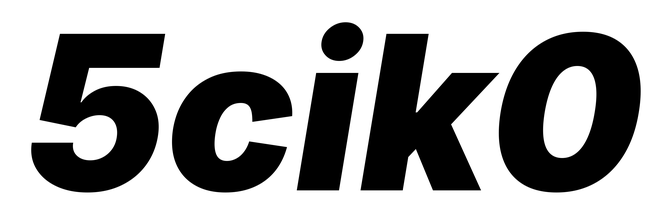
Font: Inter-Italic_Black_Italic